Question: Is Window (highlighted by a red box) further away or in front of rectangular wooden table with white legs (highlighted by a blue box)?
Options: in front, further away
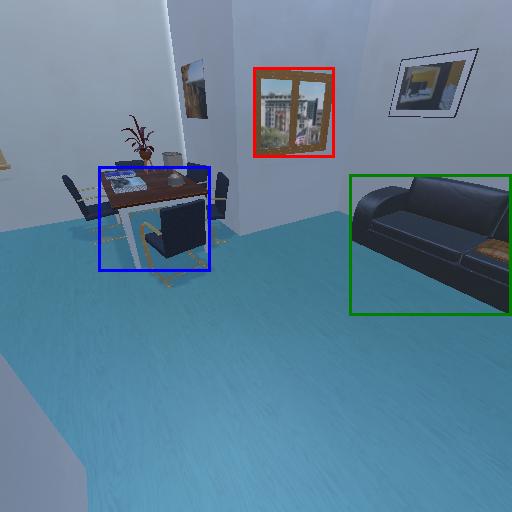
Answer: in front